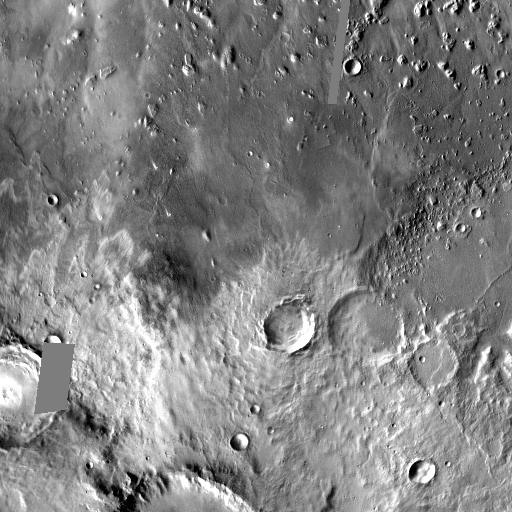
Crater classes present: Background, Other, Layered, Buried